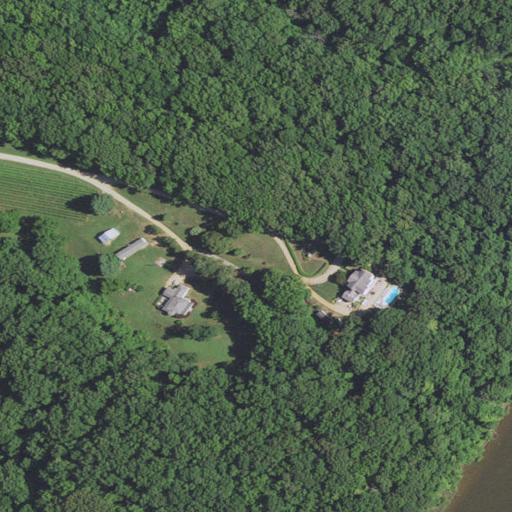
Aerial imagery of mountain in Virginia named Talliaferro Mount containing deciduous forest, pasture, mixed forest, open development, open water, low intensity development, and cultivated crops